Question: Count the number of objects in the diagram.
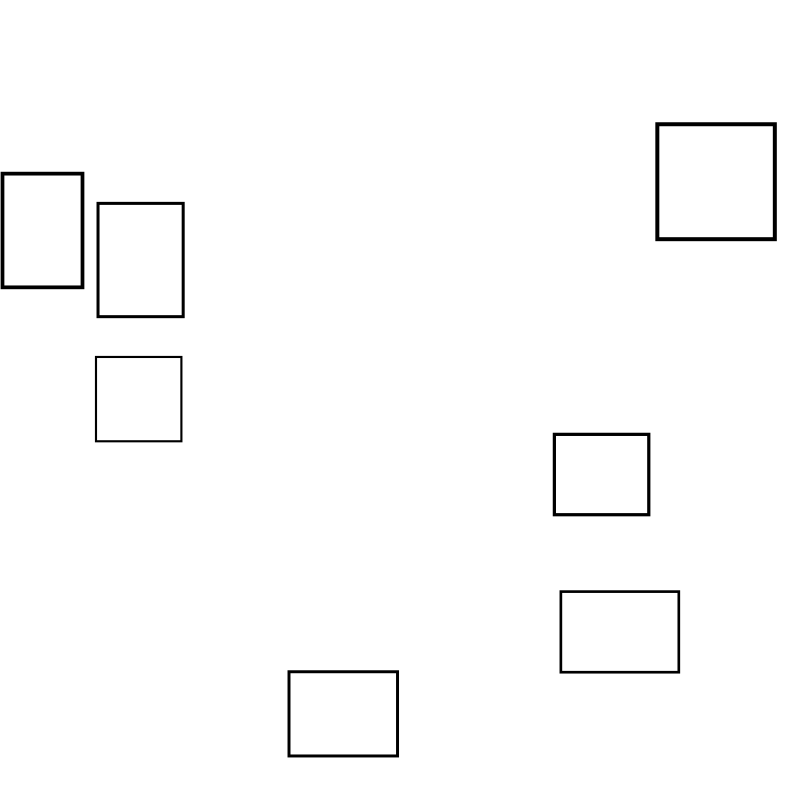
Answer: 7